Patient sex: M
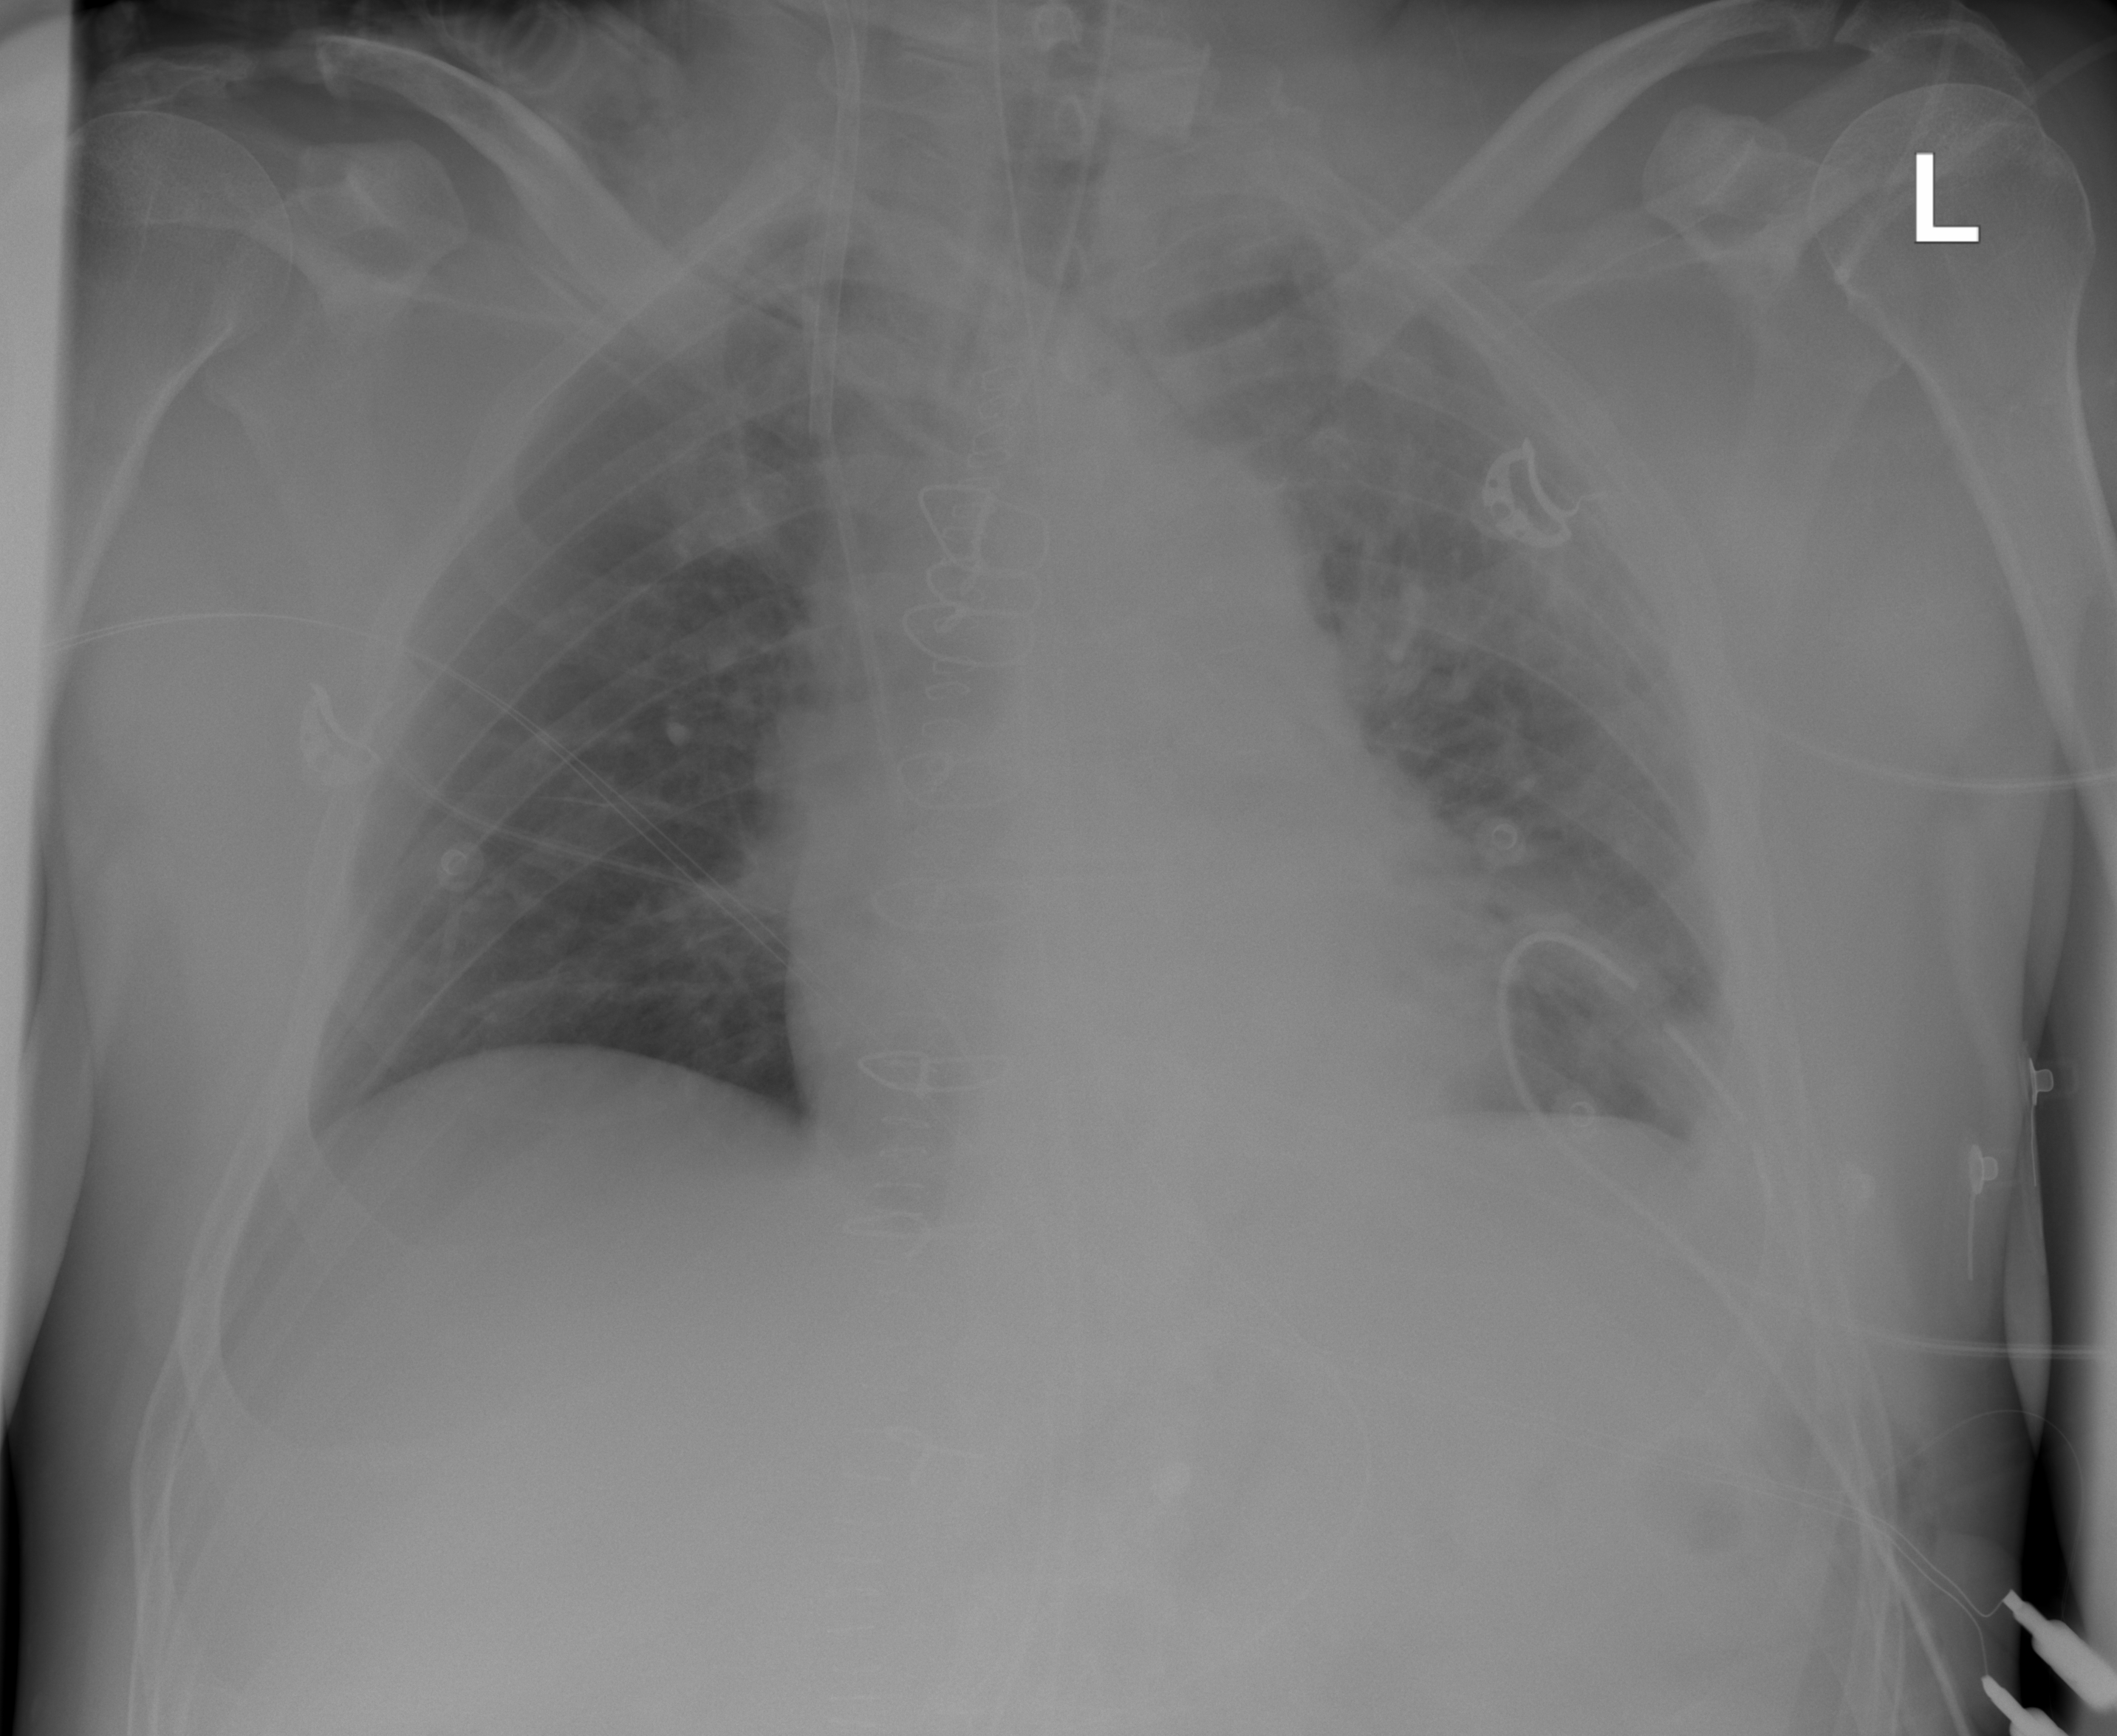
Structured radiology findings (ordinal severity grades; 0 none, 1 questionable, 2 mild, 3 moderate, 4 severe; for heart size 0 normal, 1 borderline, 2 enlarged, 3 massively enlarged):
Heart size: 2
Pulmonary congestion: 2
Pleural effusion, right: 0
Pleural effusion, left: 2
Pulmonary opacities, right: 0
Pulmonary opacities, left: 2
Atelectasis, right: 0
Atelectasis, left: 2